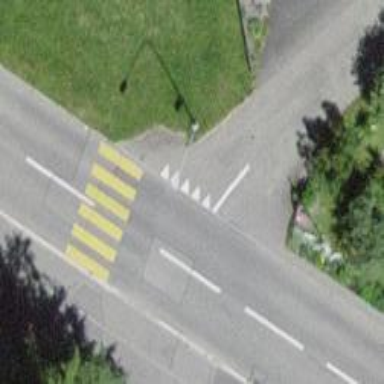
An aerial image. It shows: Road with "give way" sign.